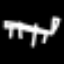
Label: bed